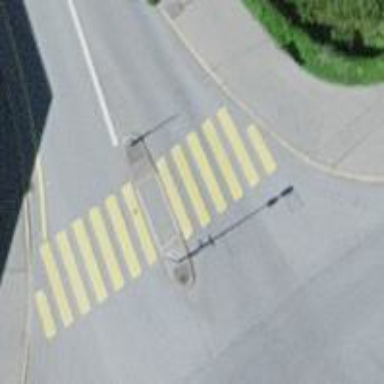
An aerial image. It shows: Uncontrolled zebra crossing with central island.